Brain MRI, t1w sequence, axial 2D slice.
Patient: age 20, sex F, weight 90 kg, height 1.9 m
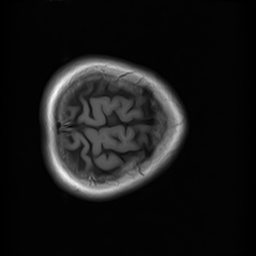